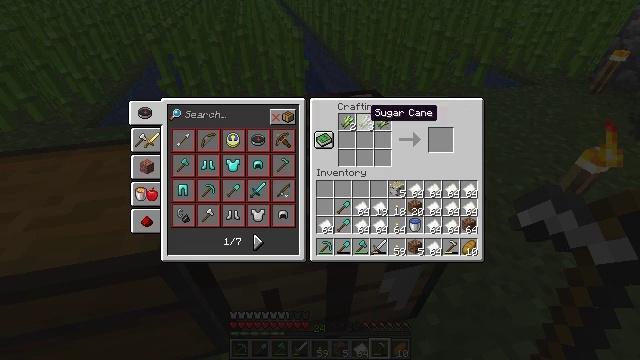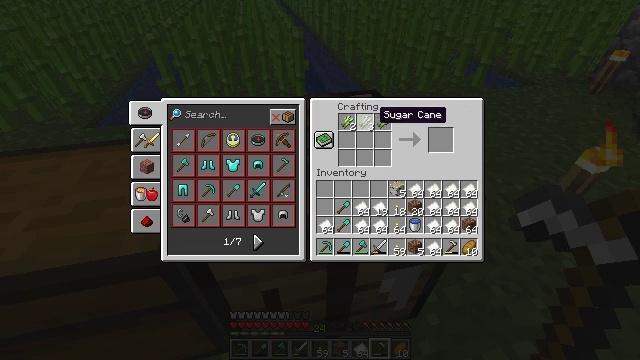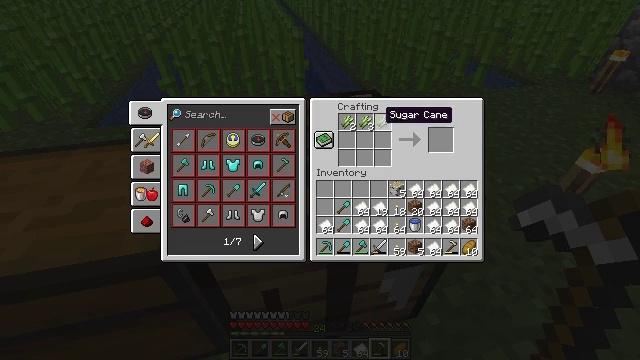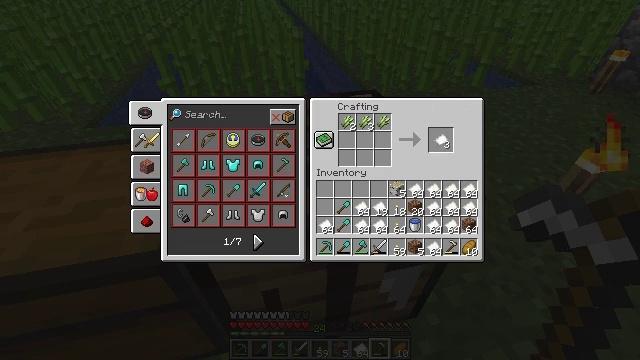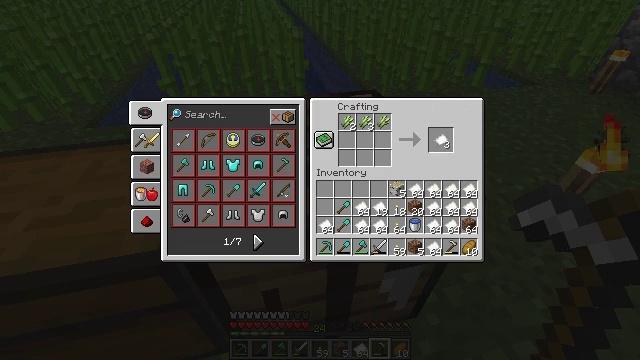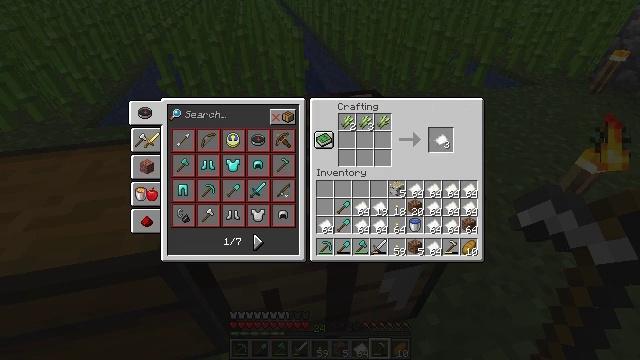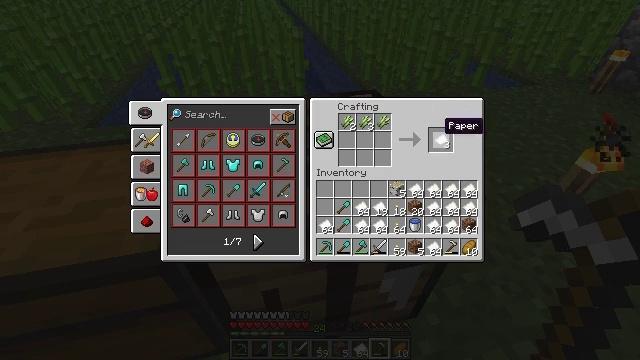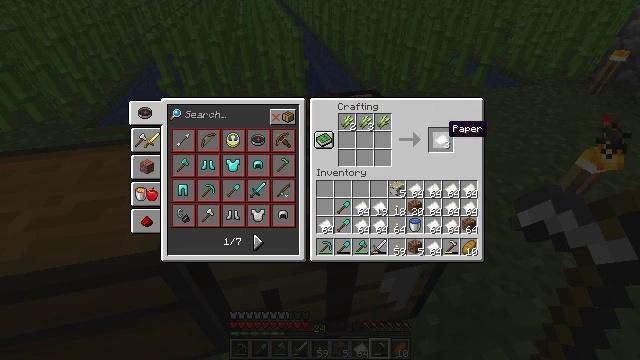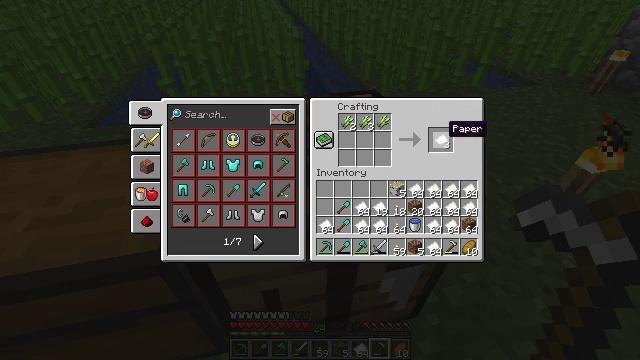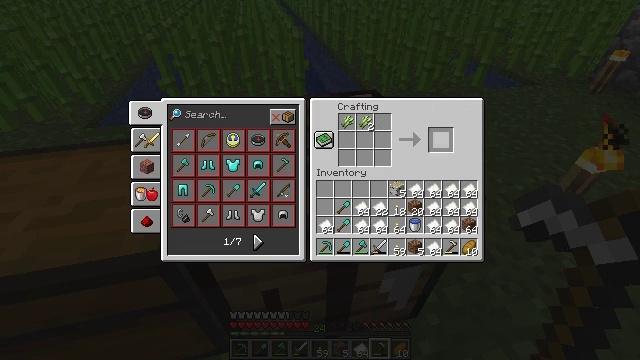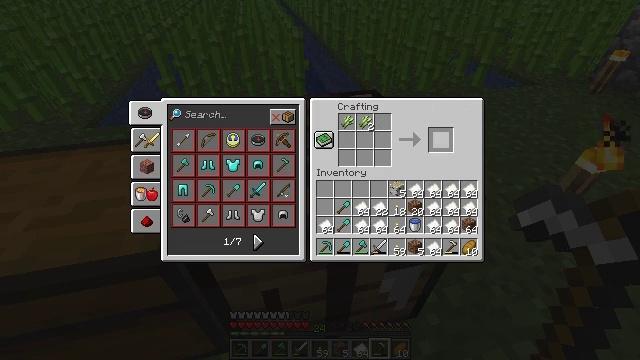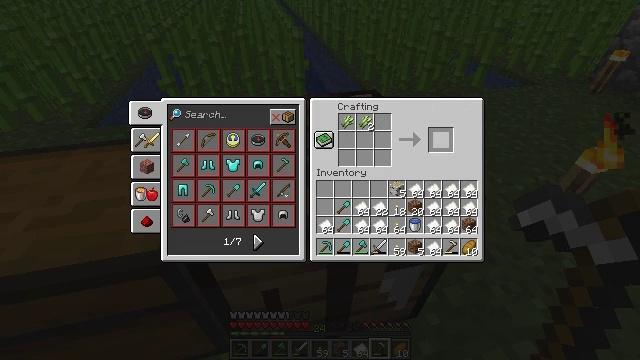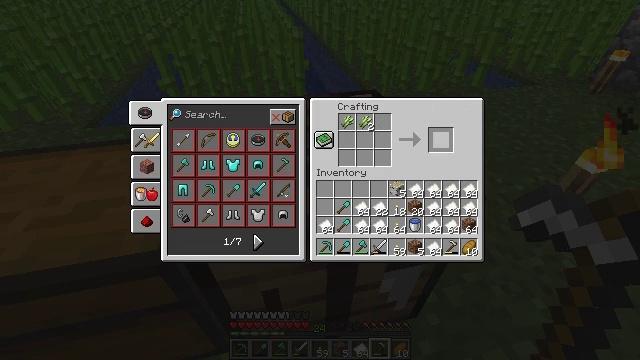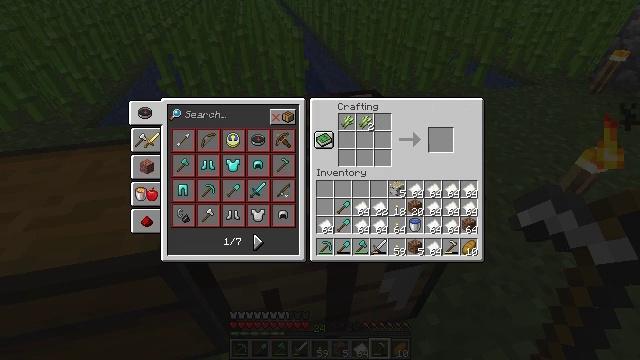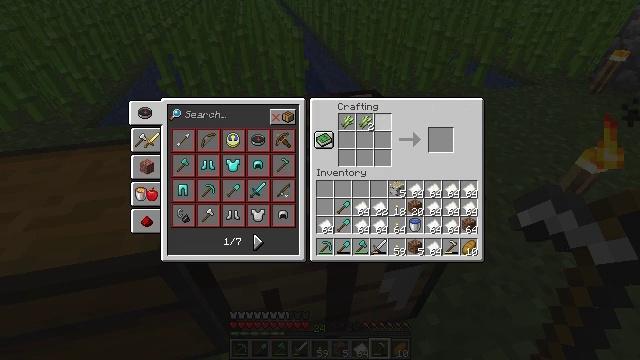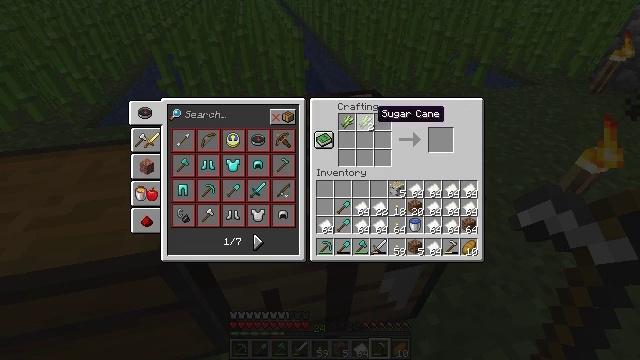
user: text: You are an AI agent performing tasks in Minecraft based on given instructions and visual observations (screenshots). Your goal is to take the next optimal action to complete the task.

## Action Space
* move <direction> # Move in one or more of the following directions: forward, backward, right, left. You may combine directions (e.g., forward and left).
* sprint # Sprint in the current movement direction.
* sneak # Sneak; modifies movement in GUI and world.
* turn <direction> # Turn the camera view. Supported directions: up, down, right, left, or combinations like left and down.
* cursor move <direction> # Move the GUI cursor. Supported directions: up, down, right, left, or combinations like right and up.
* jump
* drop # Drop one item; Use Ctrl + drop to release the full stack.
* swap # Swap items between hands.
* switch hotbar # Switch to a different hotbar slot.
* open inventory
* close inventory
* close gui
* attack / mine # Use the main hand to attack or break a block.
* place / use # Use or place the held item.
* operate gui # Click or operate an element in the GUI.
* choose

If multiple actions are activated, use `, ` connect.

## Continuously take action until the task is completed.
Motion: motion action
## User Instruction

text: Craft paper using the crafting table.
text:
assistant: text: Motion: cursor move right
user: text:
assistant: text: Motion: no_op
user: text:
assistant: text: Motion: cursor move right
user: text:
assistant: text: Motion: cursor move right
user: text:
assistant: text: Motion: cursor move right
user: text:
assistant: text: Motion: sneak, cursor move right
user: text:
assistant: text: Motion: sneak
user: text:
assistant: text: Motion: sneak
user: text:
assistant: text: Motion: sneak, operate gui
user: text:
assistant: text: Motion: sneak, operate gui
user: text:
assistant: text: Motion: sneak, operate gui
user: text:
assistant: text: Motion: sneak
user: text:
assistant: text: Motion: sneak, cursor move left
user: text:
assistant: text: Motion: sneak, cursor move left and up
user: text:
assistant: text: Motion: sneak, cursor move left
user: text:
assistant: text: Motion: no_op
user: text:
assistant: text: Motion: no_op
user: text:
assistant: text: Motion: choose
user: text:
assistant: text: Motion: choose
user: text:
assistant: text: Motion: choose
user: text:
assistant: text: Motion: no_op
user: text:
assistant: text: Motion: no_op
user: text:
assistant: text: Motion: no_op
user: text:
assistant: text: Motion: operate gui
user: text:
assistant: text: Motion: operate gui
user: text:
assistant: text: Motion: operate gui
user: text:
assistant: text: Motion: no_op
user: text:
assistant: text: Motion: no_op
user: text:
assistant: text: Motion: no_op
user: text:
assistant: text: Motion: cursor move right